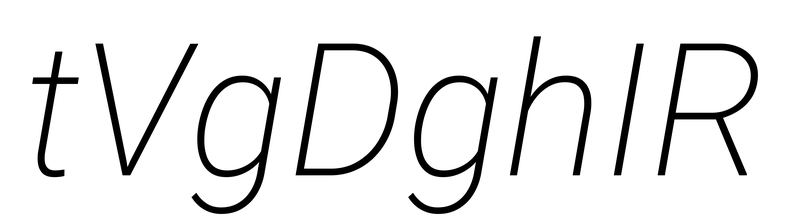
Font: Roboto-Italic_ExtraLight_Italic